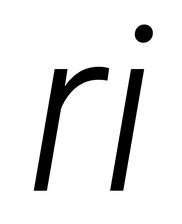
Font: Roboto-Italic_Light_Italic